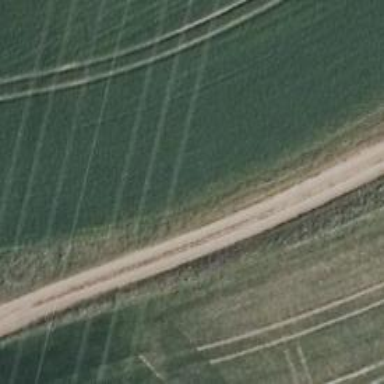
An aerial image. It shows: Sandy track road with grade4 tracktype.